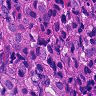
Metastatic tissue present: yes